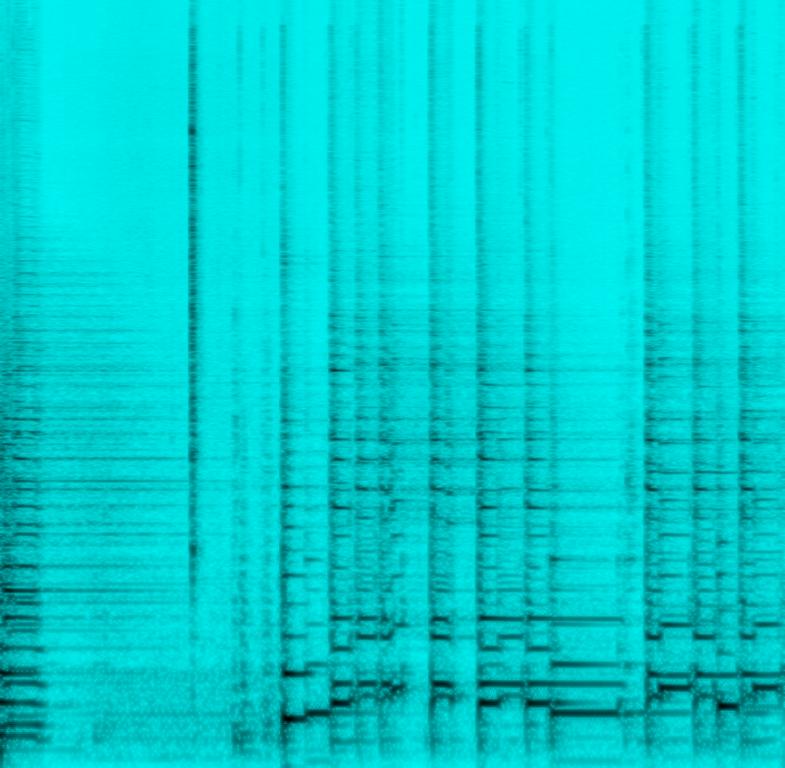
This is the recording of a gear showcase jam. The only instrument being played is an electric guitar. There is a solo being played while a reverb effect pedal is in use. The atmosphere is easygoing and the tunes are simple. Parts of this piece could be used as samples for beat-making. These samples could also work well for advertisement jingles.